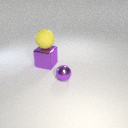
large purple metal cube behind small purple metal sphere